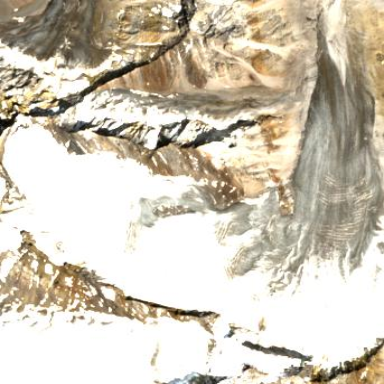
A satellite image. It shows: Majestic glacier in the distance.